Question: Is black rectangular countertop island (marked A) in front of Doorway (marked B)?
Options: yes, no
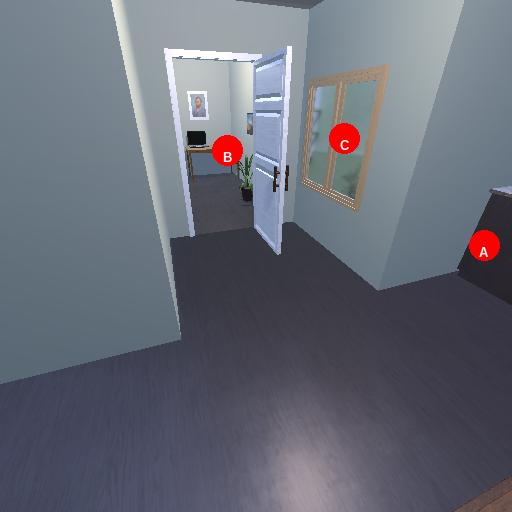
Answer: yes